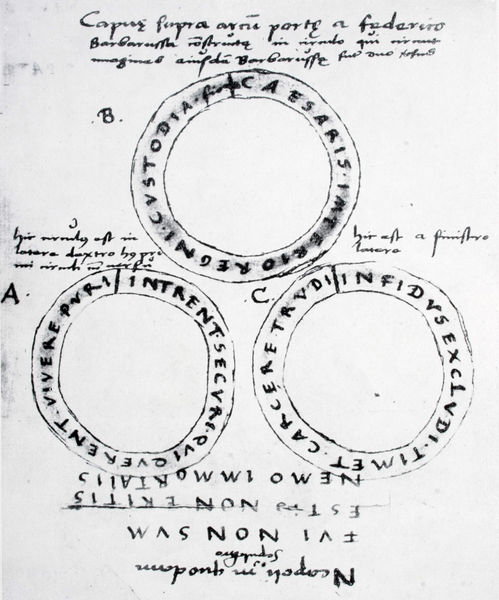
Titel: Brückentoranlage von Capua, Beiblatt zur Wiener Zeichnung der Eingangsfassade von ca. 1500
Standort: Wien
Institution: Österreichische Nationalbibliothek
Schlagwörter: feder, hand, weiß, mitte, schwarz, skizze, zeichnung, drei, blatt, kreis, rund, schrift, papier, linien, inschrift, ring, oben, tusche, buch, zettel, ringe, scheiben, loch, schwarzweiß, text, buchstaben, kreise, entwurf, stift, tinte, gedreht, schema, leben, mittelalter, drehung, texte, handschrift, aufsatz, schicksal, traktat, notiz, latein, lateinisch, anleitung, umschrift, übersicht, skizz, italienisch, minuskeln, doppelkreise, aufzählung, abc, umgekehrt, schwaz-weiß, weiß schwarz, tagebuhc, b, a, c, drei kreise, handgezeichnet, drei ringe, relationen, a., b., fui non sum, immortalis, zugehörigkeiten